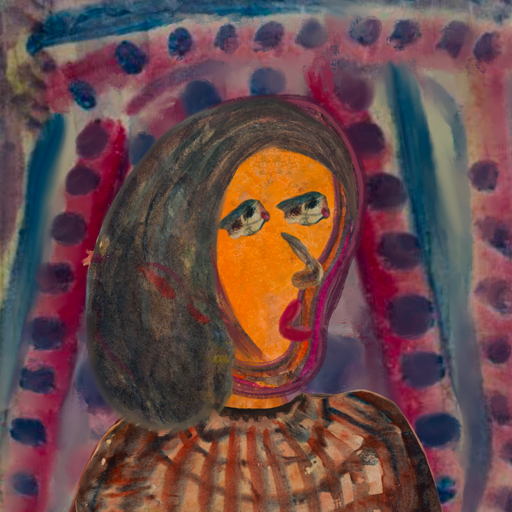
Background: HillGirl, Head And Neck Side: Hypocrite_w_Hair, Face Side: Pipe, Bust: Orphan, Hair Side: Gypsy_Mother, Head Accessory: Blank, Second Necklace: Blank, Necklace: Blank, Baby: Blank